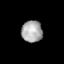
Tissue: skin
Cell type: Epithelial cells
Senescence score: 0.2436
Nuclear area (px): 444
Mean DAPI intensity: 168.196